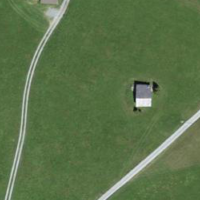
EUNIS habitat code: 25
Species observed at this site:
Geum montanum